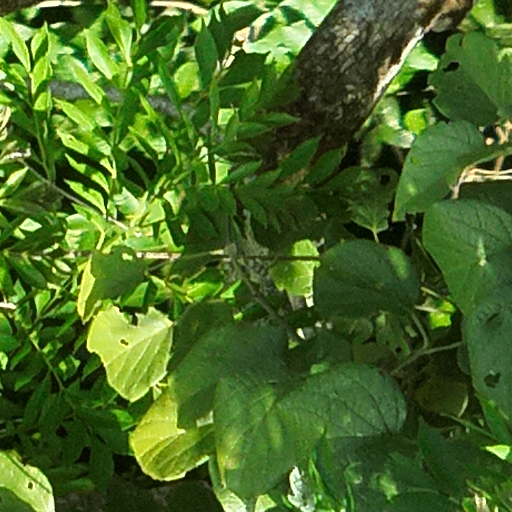
Species: Jacaranda copaia
GBIF accepted scientific name: Jacaranda copaia
Crown area (m\u00b2): 218.183